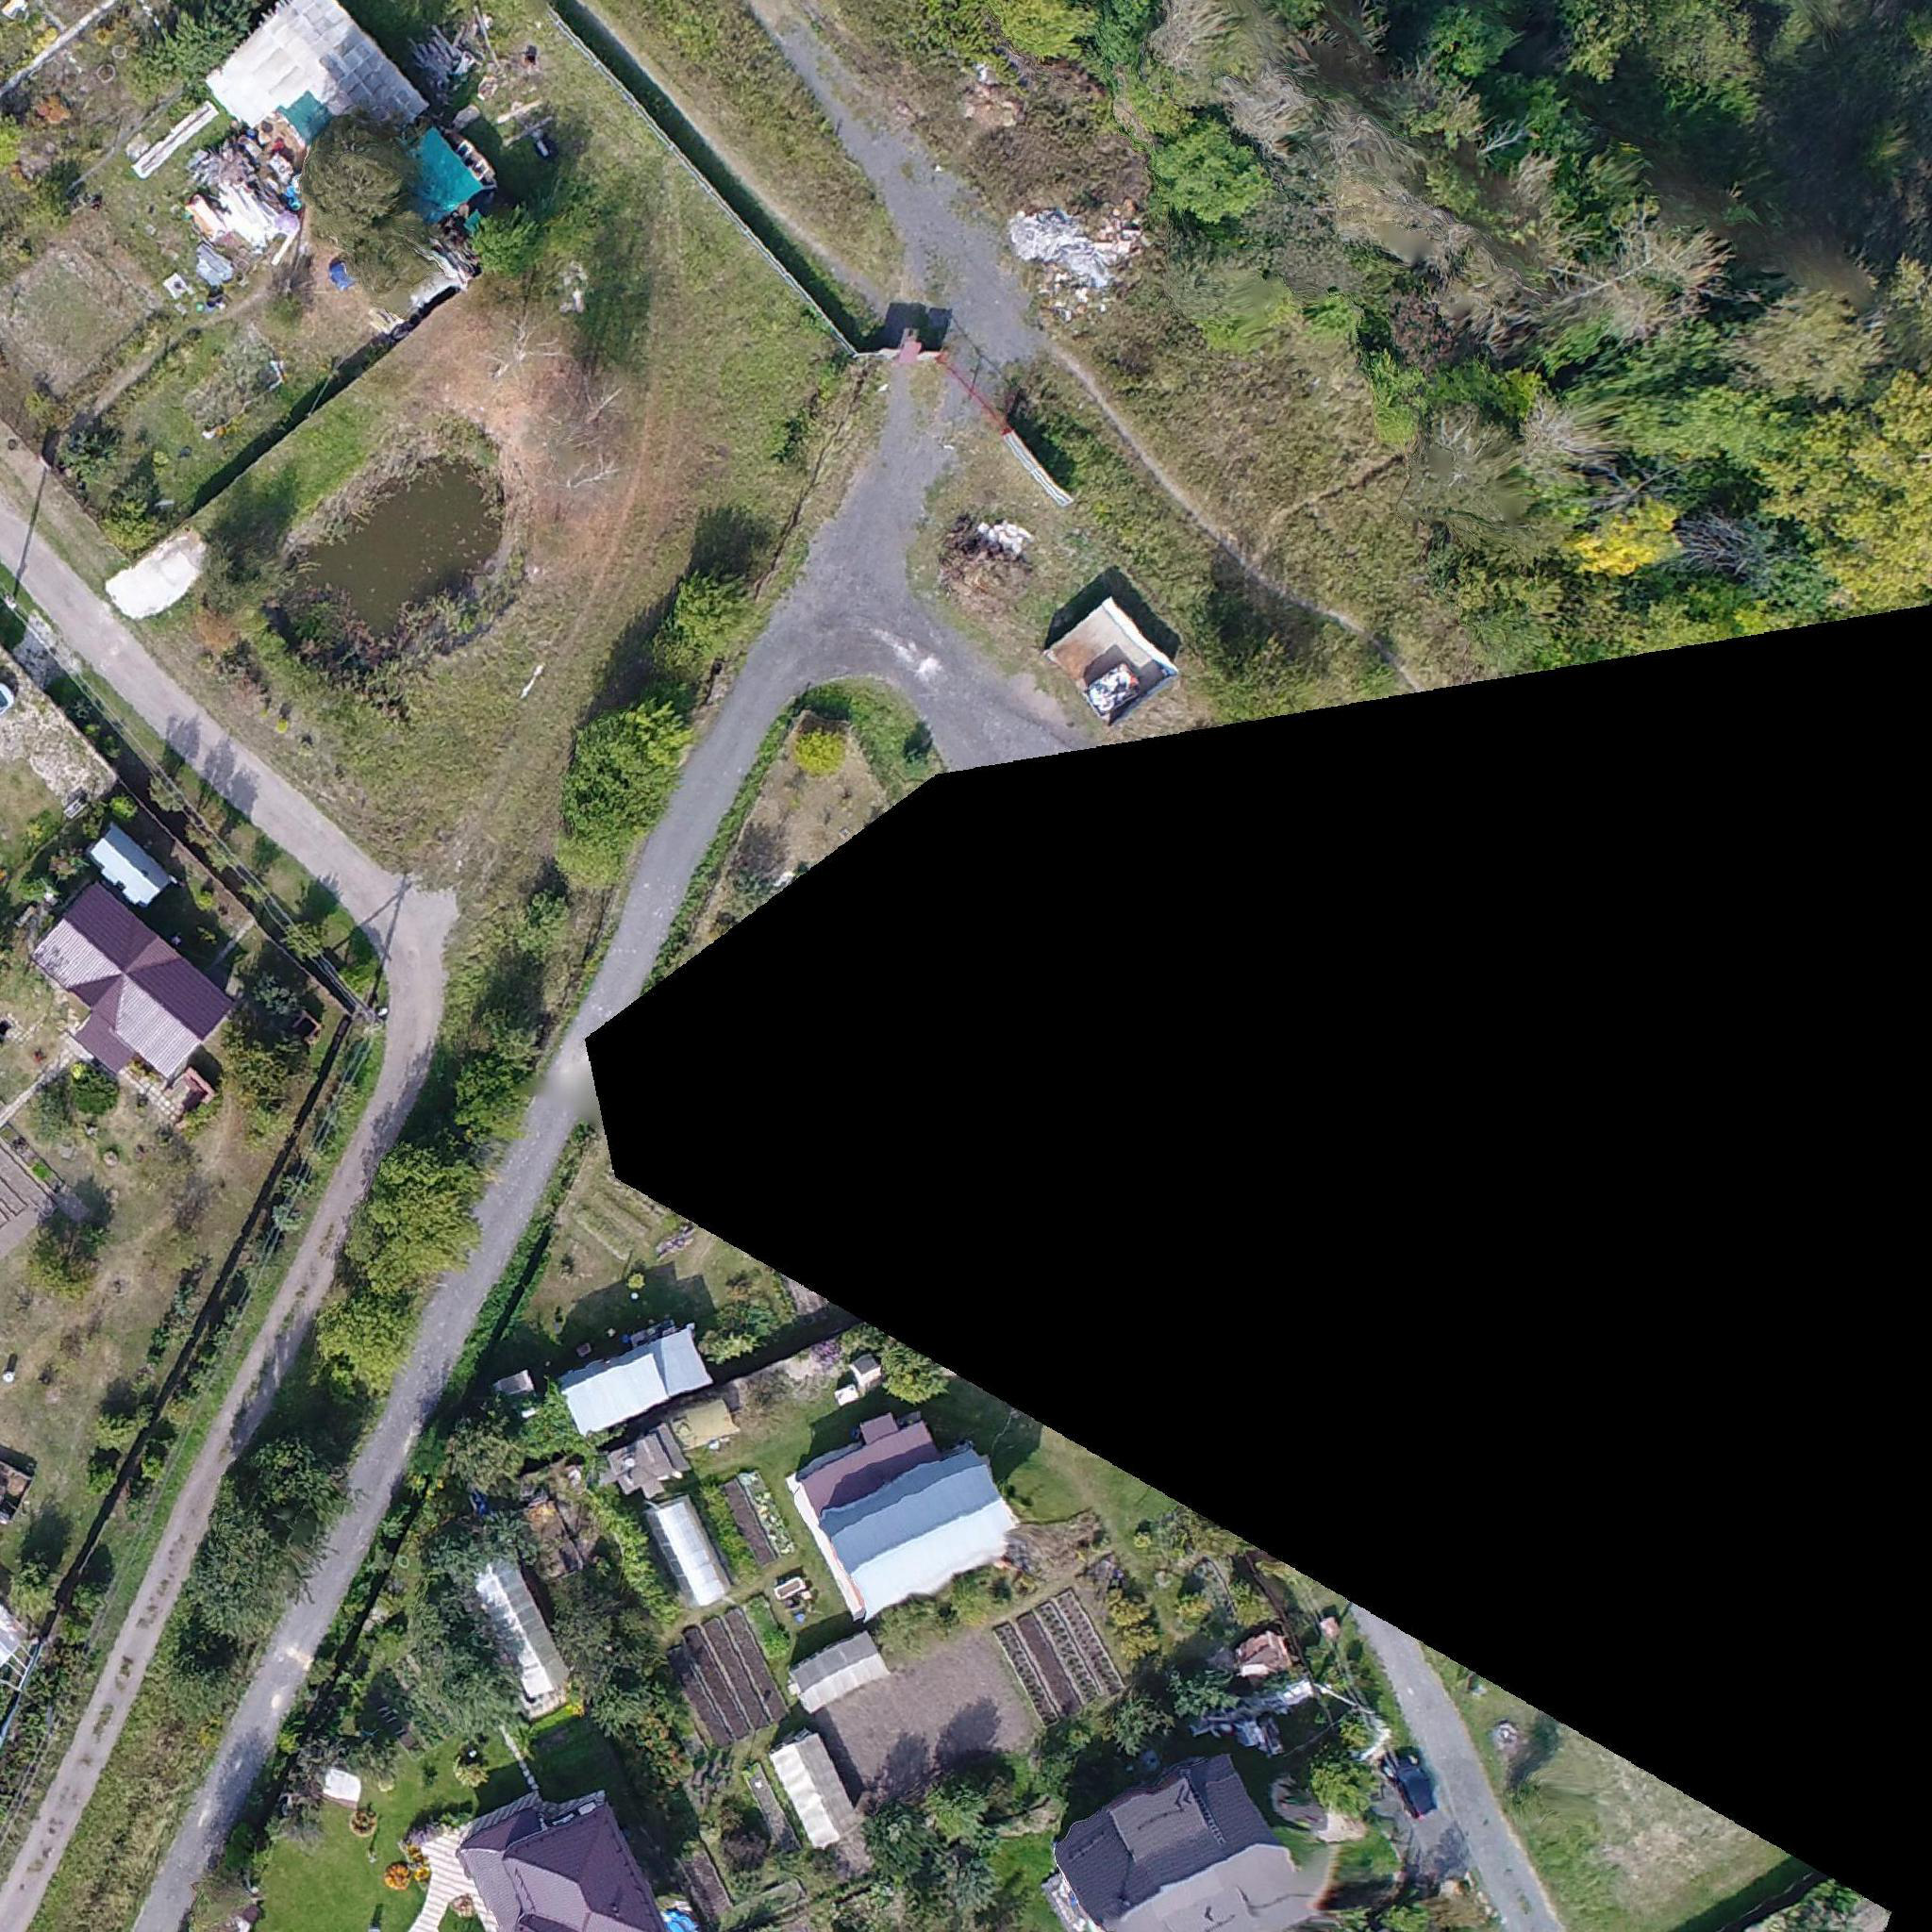
Biome: Sarmatic mixed forests